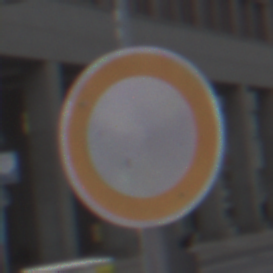
Verkehrszeichen: VerbotFahrzeugeAllerArt
Umgebung: Outdoor, Urban
Tageszeit: MorningAfternoon
Wetter: Overcast
Licht: Natural
Jahreszeit: NotSpecified
Kontrast: LowContrast